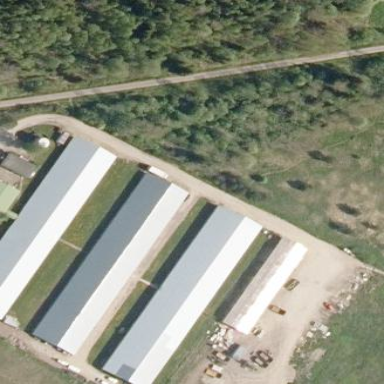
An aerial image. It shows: Agricultural greenhouse used for growing plants.